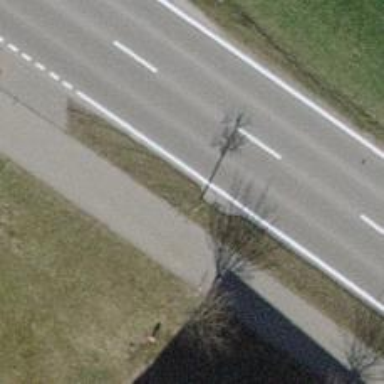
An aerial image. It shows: Urban tree adds touch of nature to the surroundings.